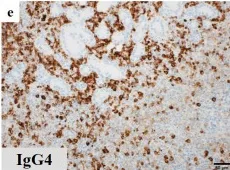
Immunohistochemical features. E, f, g. IgG4-positive lymphoid cells in the left submandibular gland showed immunoglobulin kappa-light chain monotype restriction (IgG4, kappa-light chain and lambda-light chain staining, 200x). Bar, 50 mum.
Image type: pathology (immunostaining)